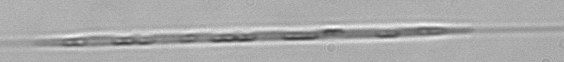
Label: Rhizosolenia